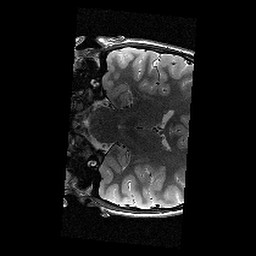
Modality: T2w
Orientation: coronal
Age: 13
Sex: female
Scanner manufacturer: siemens
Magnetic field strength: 3 T
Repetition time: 8.46 s
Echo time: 0.067 s